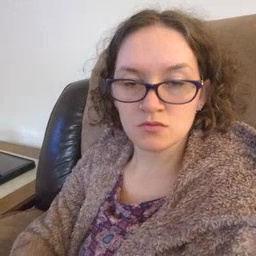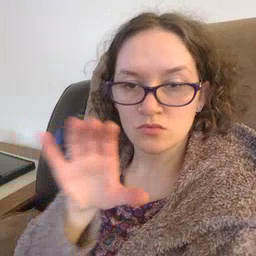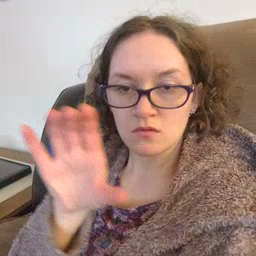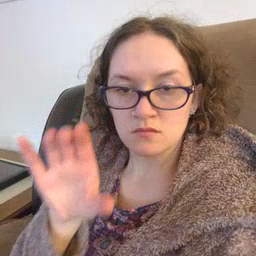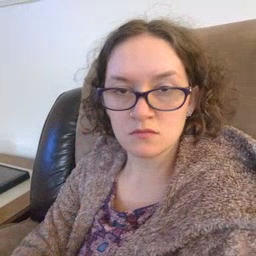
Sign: chocolate